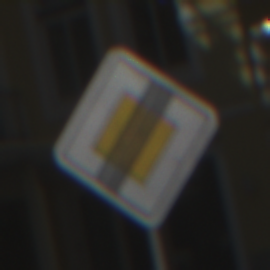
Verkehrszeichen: EndeVorfahrtsstrasse
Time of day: MorningAfternoon
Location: Outdoor (Urban)
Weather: PartlyCloudy
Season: NotSpecified
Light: Natural